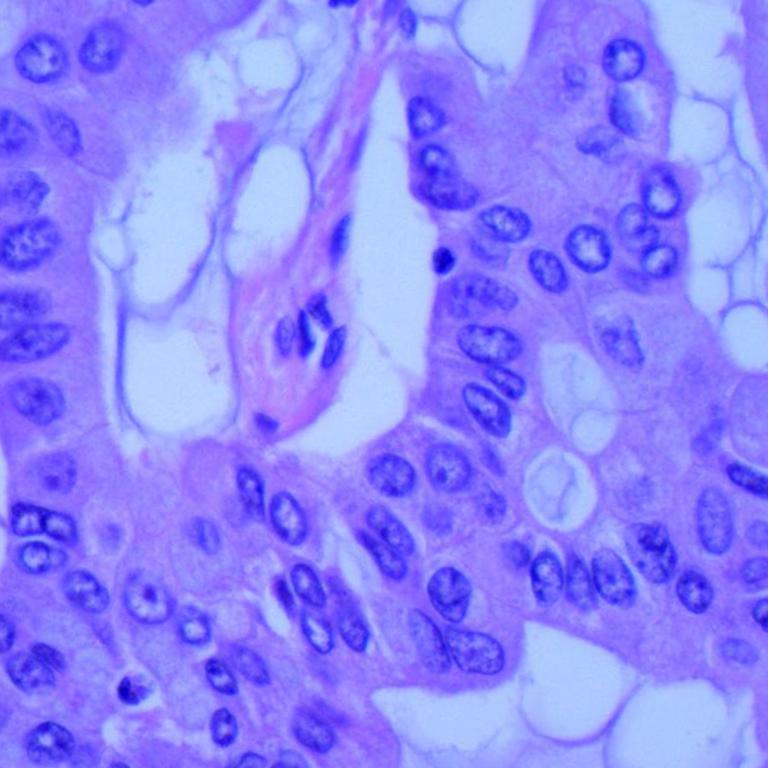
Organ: lung
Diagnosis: adenocarcinomas